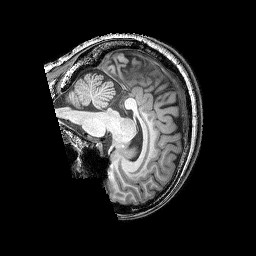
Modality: T1w
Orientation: sagittal
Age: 36
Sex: female
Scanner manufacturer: siemens
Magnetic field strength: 3 T
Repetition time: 2.25 s
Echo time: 0.00411 s